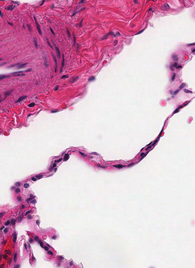
Tumor epithelial tissue: no
Tumor-associated stroma tissue: no
Normal tissue: yes